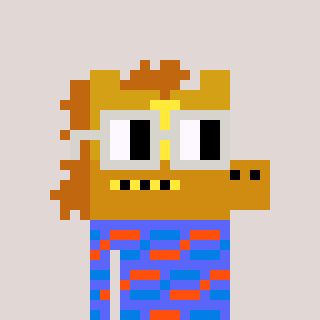
a pixel art character with square light gray glasses, a yellow horse-shaped head and a purple-colored body on a warm background